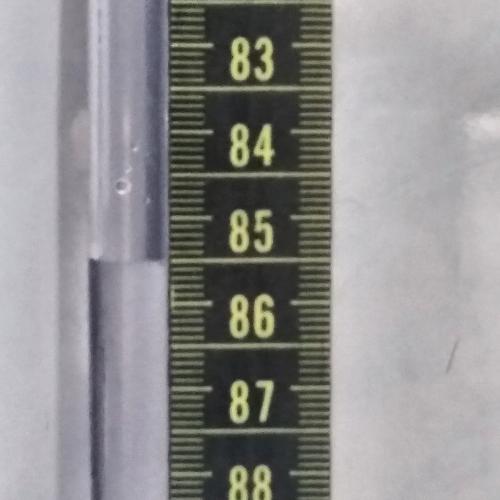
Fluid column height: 85.5 cm